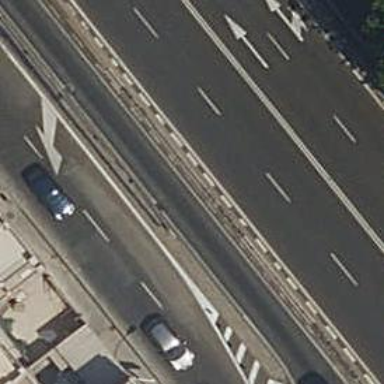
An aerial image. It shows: Footway with paving stones leading through tunnel.